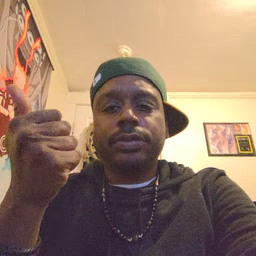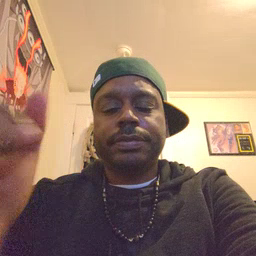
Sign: better